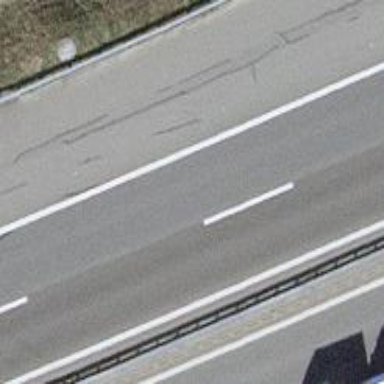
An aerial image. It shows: View of motorway.